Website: bh-photo
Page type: gifting
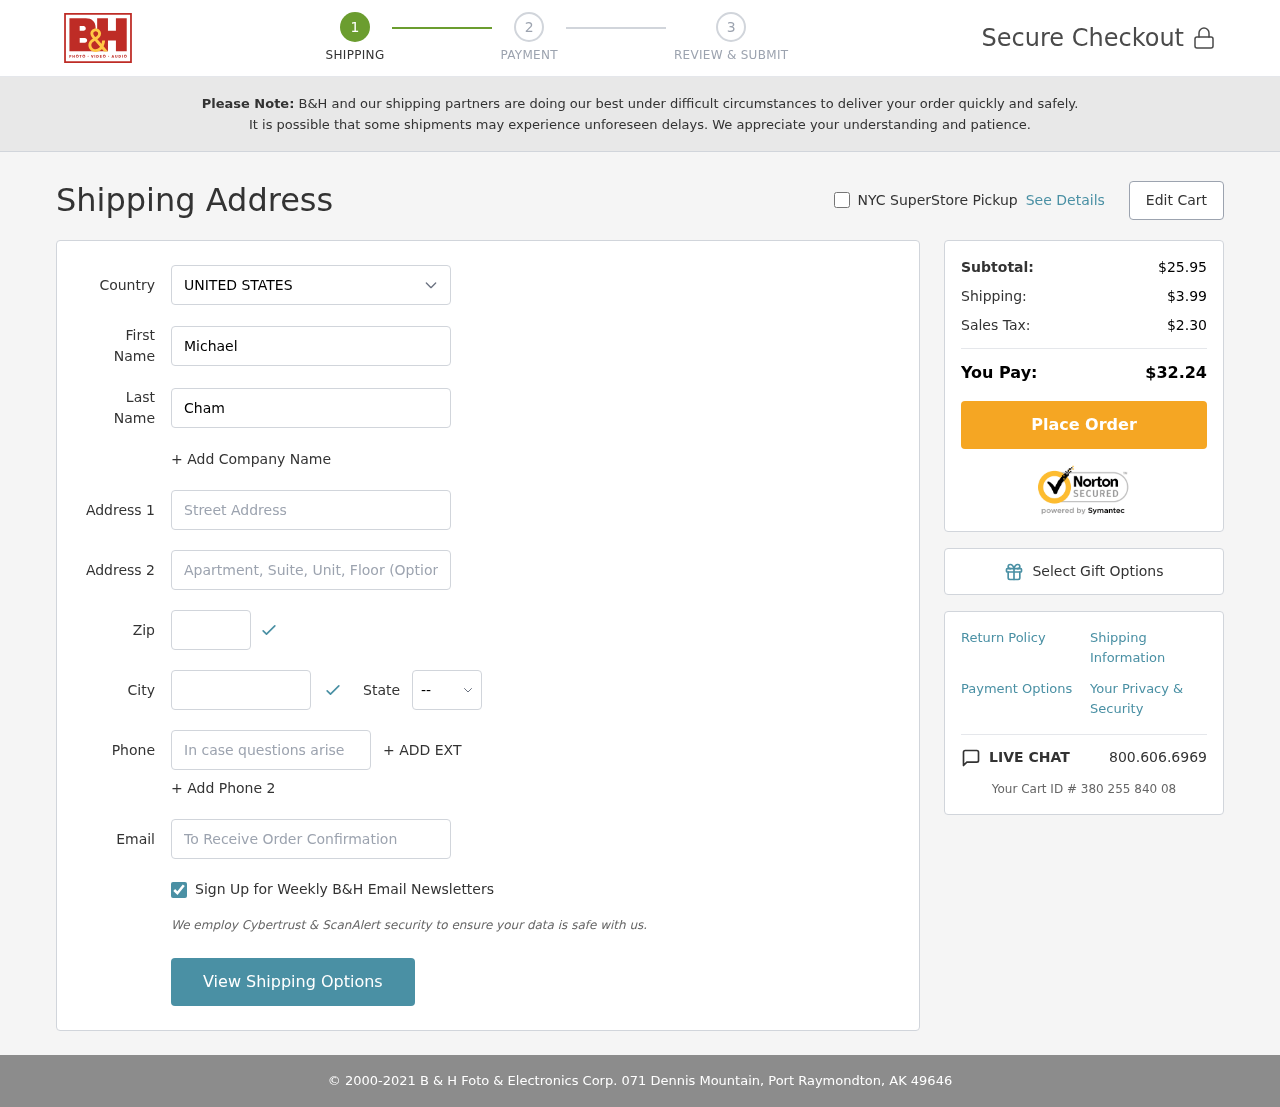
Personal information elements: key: PII_CITY
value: Port Raymondton
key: PII_COUNTRY
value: United States
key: PII_EMAIL
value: mchambers@yahoo.com
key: PII_FIRSTNAME
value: Michael
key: PII_LASTNAME
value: Chambers
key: PII_PHONE
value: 5945455602
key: PII_POSTCODE
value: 49646
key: PII_STATE_ABBR
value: AK
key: PII_STREET
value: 071 Dennis Mountain
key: PII_STREET2
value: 19071 Derrick Burg Suite 240
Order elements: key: ORDER_SUBTOTAL
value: $25.95
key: ORDER_SHIPPING_COST
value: $3.99
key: ORDER_TAX
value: $2.30
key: ORDER_TOTAL
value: $32.24
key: ORDER_ID
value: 380 255 840 08